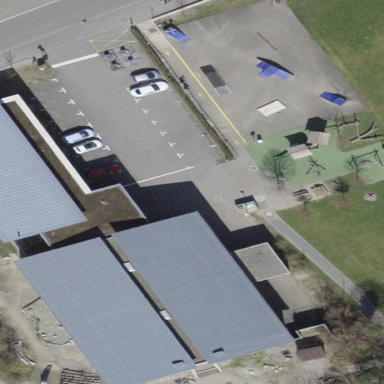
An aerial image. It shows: Kindergarten building.